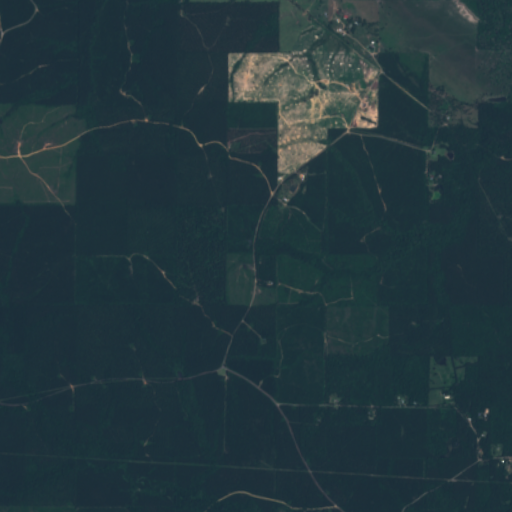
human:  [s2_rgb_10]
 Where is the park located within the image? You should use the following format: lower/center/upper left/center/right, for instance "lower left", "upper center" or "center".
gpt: The park is located in the lower center of the image.
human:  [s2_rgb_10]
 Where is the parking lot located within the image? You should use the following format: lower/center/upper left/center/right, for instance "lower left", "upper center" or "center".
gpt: There is no parking lot in the image.